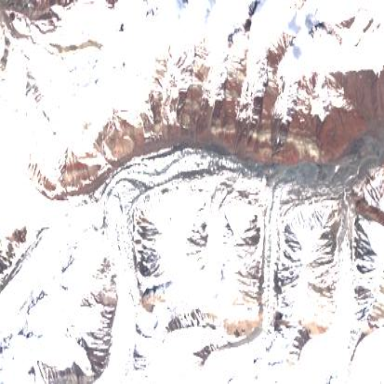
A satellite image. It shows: Stunning view of glacier.